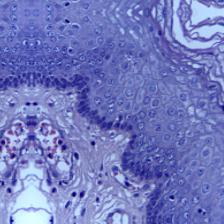
Diagnosis: Normal